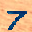
Label: 7